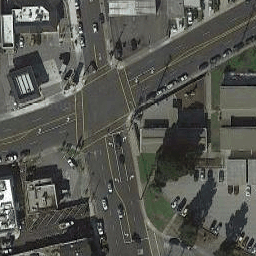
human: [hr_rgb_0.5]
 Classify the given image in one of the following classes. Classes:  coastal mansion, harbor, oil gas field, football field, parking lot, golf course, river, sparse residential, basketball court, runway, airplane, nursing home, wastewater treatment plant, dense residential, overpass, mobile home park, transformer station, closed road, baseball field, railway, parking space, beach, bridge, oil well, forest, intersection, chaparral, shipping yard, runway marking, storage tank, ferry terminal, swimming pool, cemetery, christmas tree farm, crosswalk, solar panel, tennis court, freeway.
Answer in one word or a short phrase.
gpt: intersection